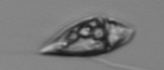
Label: Amphidinium